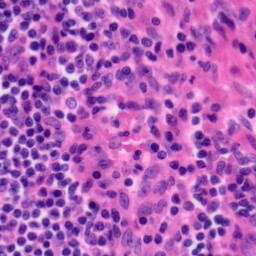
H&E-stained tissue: Tonsil